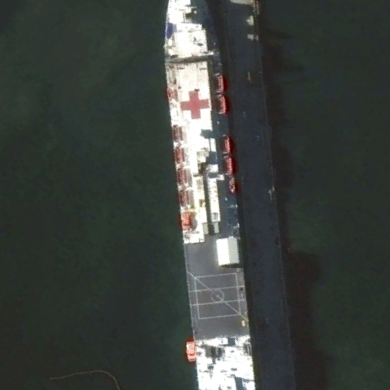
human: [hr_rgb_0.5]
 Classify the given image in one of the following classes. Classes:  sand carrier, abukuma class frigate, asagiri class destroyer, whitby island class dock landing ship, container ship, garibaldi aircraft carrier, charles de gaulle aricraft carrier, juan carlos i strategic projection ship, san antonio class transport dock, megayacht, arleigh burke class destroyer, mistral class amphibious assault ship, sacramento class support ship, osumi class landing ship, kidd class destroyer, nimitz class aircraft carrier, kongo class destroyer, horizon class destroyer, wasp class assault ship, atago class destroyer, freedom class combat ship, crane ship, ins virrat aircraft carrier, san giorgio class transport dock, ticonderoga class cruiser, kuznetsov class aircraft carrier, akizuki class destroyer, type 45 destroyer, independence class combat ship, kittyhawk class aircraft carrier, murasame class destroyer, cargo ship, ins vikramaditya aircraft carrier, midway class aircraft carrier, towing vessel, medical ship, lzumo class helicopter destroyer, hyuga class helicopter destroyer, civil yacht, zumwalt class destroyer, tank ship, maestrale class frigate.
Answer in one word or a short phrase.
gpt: Medical ship